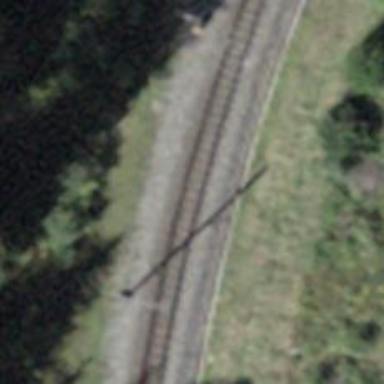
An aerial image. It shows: Narrow-gauge railway track with electrified contact line. The railway has one track.